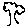
Label: tree